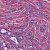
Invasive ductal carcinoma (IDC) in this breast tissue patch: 1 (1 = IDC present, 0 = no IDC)